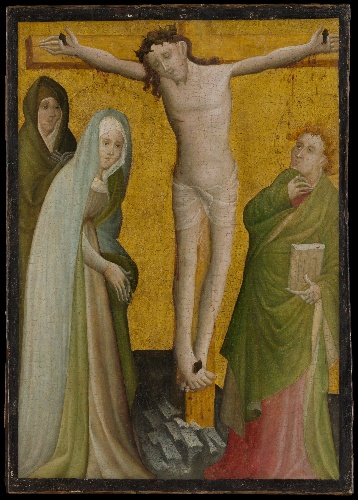
Title: The Crucifixion
Artist: Master of the Berswordt Altar
Artist bio: German, Westphalian, active ca. 1400–35
Date: ca. 1400
Object type: Painting, part of the wing of an altarpiece
Classification: Paintings
Medium: Oil, egg(?), and gold on plywood, transferred from wood
Dimensions: 23 1/2 x 17 in. (59.7 x 43.2 cm)
Department: European Paintings
Credit line: Rogers Fund, 1943
Accession year: 1943
Repository: Metropolitan Museum of Art, New York, NY
Tags: Women|Crucifixion|Mary Magdalene|Saint John the Evangelist|Virgin Mary|Christ